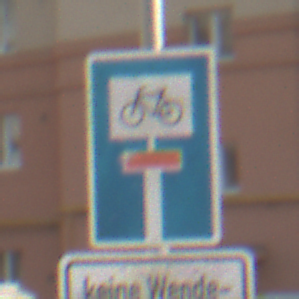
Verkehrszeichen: SackgasseRadverkehrDurchlaessig
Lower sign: HinweisGeaenderteVorfahrtVerkehrsfuehrungVerkehrsregelung3
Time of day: MorningAfternoon
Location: Outdoor (Urban)
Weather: PartlyCloudy
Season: NotSpecified
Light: Natural